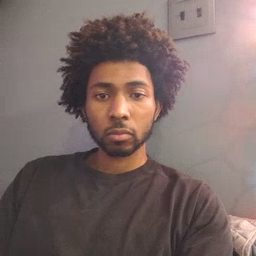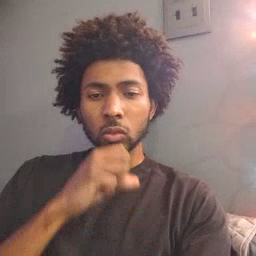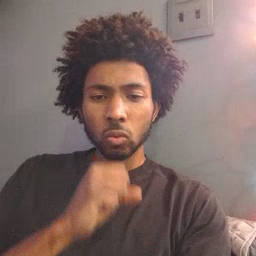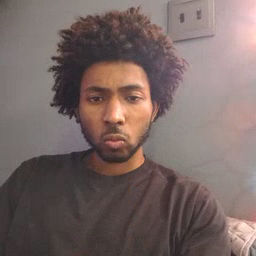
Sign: old